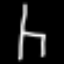
Label: chair